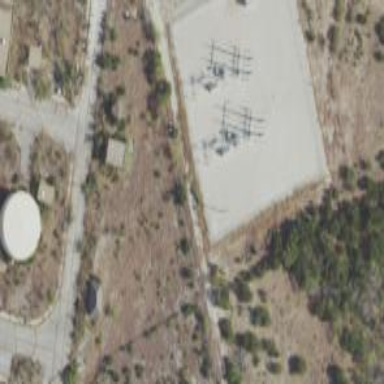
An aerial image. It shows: Outdoor industrial power substation enclosed by fence.